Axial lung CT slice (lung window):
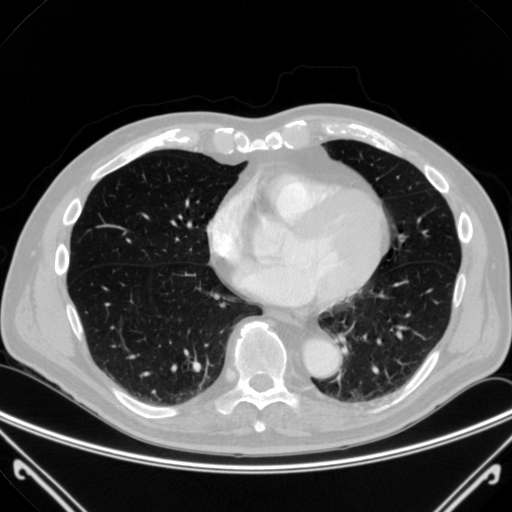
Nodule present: no